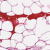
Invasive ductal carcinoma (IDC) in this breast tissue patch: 0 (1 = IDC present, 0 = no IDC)